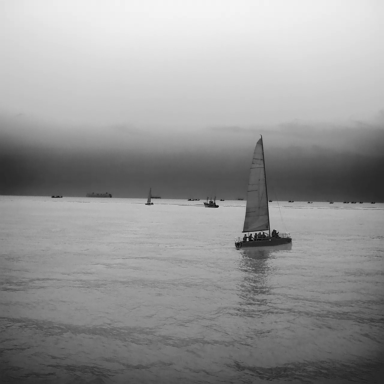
There are 17 objects shown in the infrared image, including 14 bulk_carriers, two sailboats, and a fishing_boat.